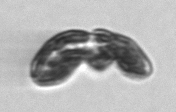
Label: Karenia